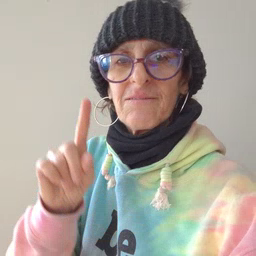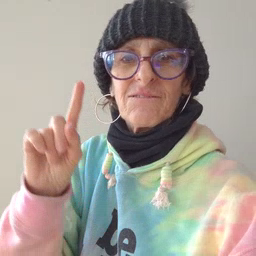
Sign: first